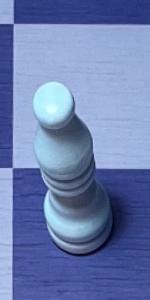
Label: Bishop_White